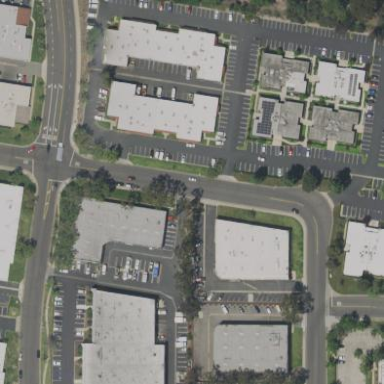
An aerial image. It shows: Commercial area.